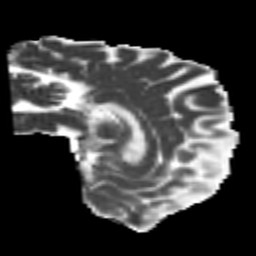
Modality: MD
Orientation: sagittal
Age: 24
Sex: male
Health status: healthy
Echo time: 0.074 s